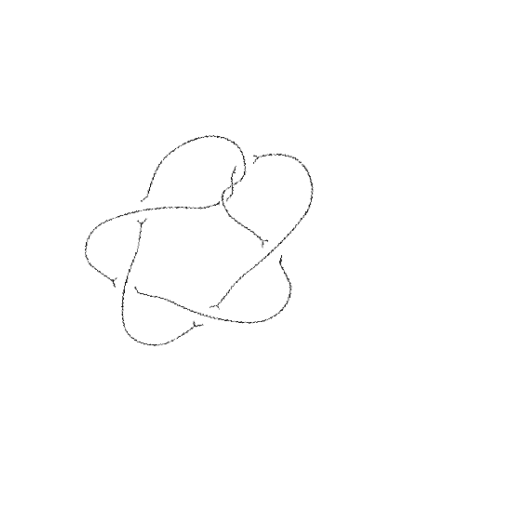
Crossing number: 7